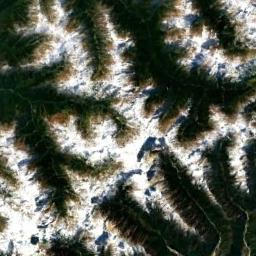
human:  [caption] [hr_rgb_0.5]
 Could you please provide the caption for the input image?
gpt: The snowberg is partly covered with snow and ice and partly covered with vegetation .

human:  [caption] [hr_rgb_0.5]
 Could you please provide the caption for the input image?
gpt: There is a lot of snow on the snowberg .

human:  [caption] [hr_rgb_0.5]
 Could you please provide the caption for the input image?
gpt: The white snow on the snow-capped mountains is veined .

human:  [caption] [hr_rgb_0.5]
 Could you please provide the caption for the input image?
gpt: The snow berg is consist of green plants and white snow .

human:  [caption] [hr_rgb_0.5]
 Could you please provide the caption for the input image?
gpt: There are some snow and green land on the snowberg .